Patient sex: F
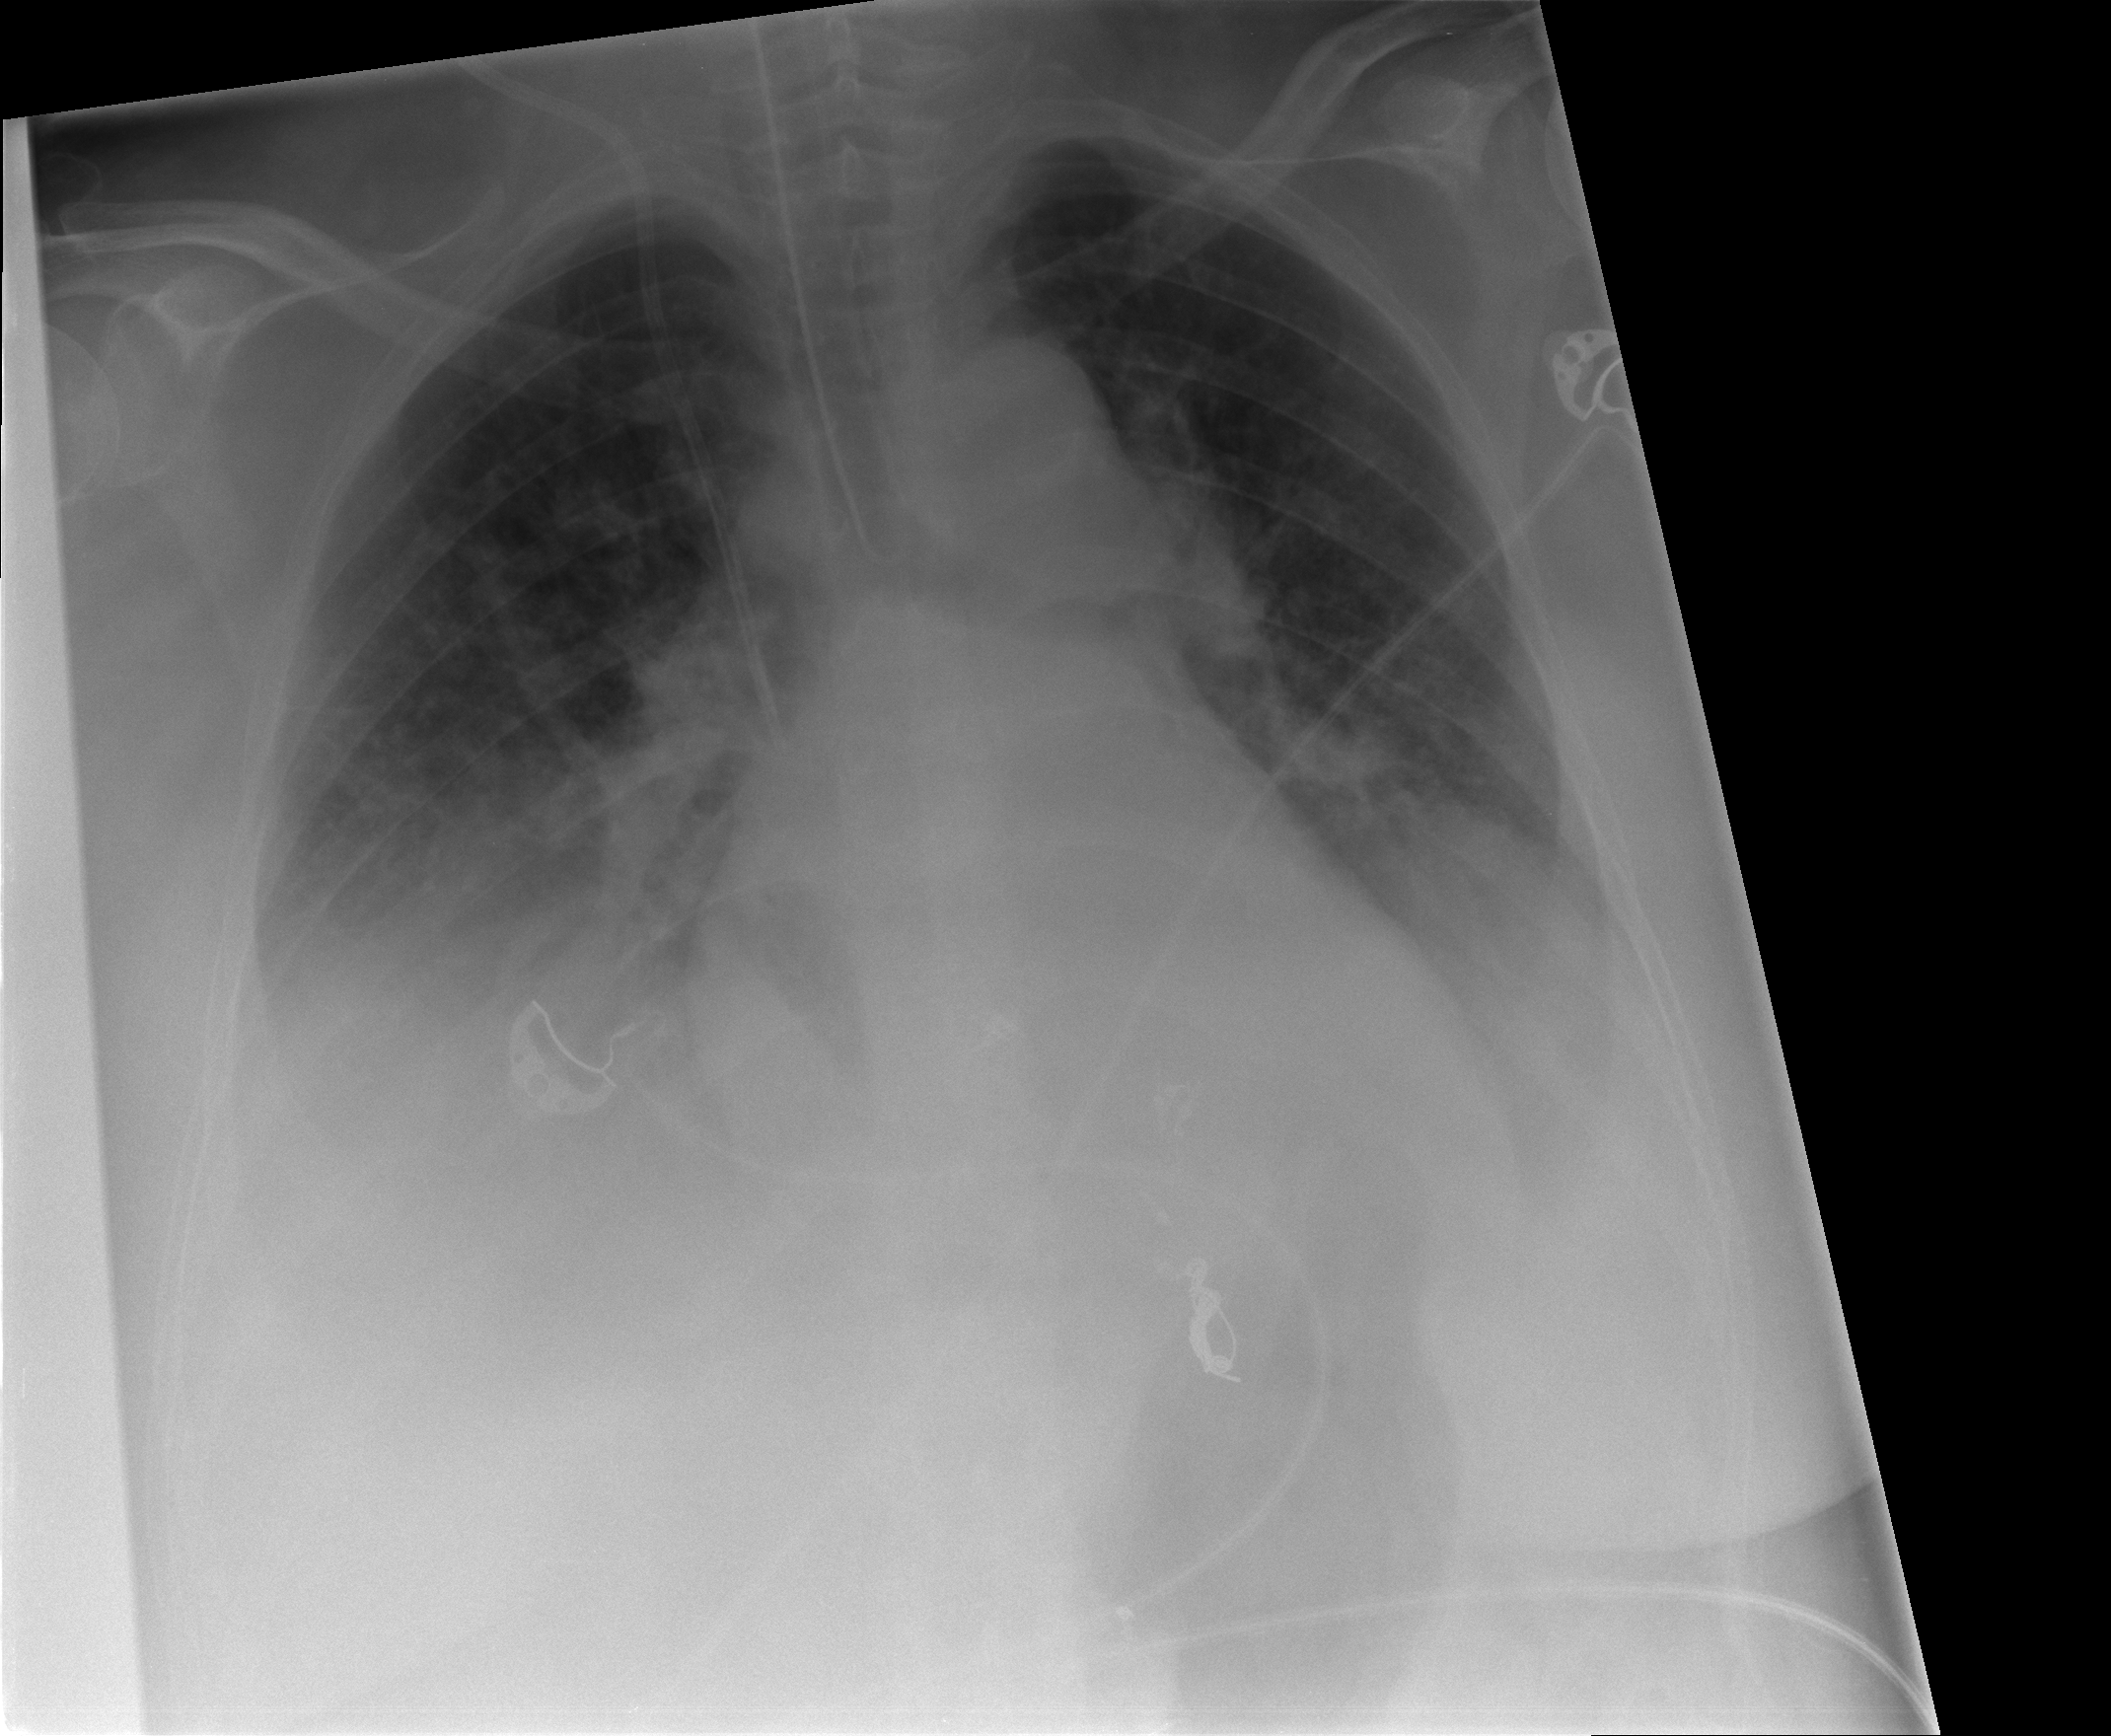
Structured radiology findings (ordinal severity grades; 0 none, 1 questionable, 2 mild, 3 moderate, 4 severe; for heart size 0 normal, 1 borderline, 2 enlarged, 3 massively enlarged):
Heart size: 2
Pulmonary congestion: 2
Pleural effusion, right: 2
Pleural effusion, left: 2
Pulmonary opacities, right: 0
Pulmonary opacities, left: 0
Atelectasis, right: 2
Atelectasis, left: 2